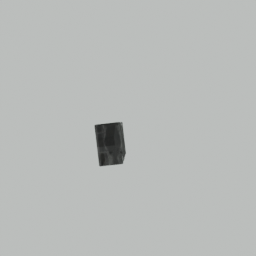
Label: architecture